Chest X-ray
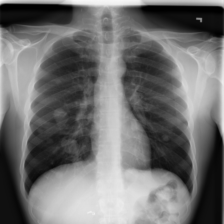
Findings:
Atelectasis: negative
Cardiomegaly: negative
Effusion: negative
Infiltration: negative
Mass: negative
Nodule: negative
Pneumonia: negative
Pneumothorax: negative
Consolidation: negative
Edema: negative
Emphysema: negative
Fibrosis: negative
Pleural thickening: negative
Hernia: negative